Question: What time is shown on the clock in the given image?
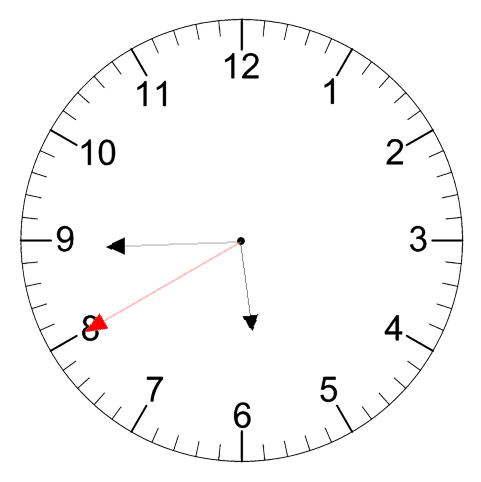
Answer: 05:44:40